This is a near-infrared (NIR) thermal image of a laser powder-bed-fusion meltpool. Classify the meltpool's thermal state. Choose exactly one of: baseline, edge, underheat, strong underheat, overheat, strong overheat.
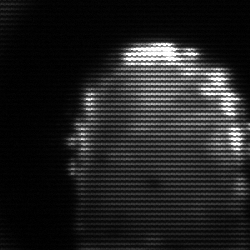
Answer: baseline